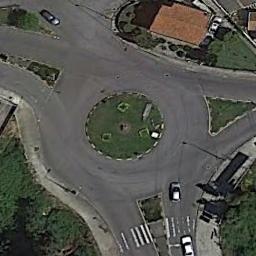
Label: roundabout